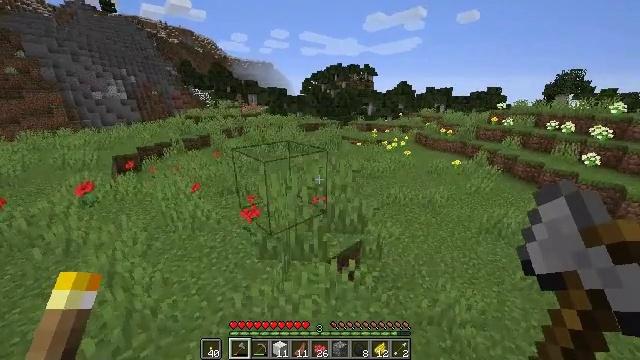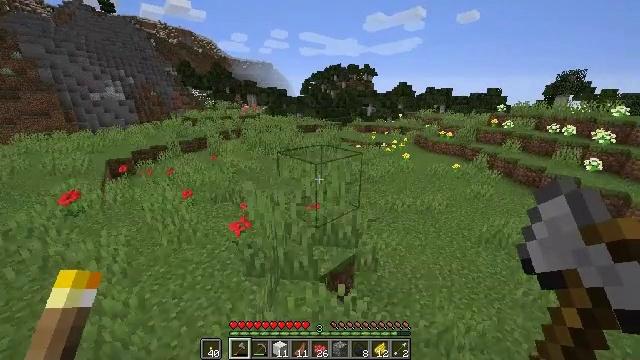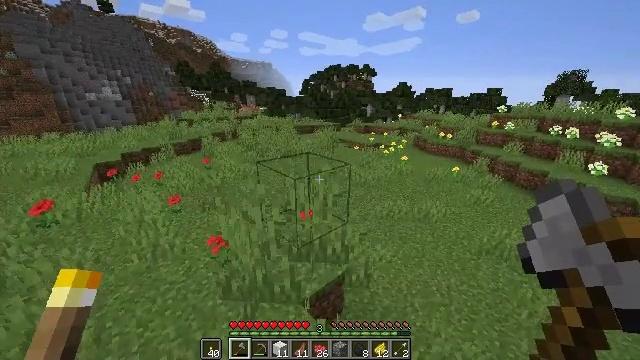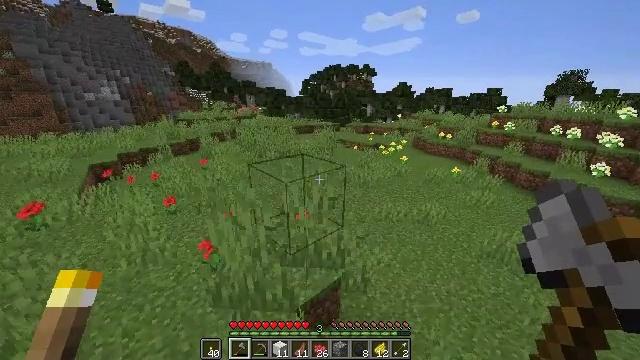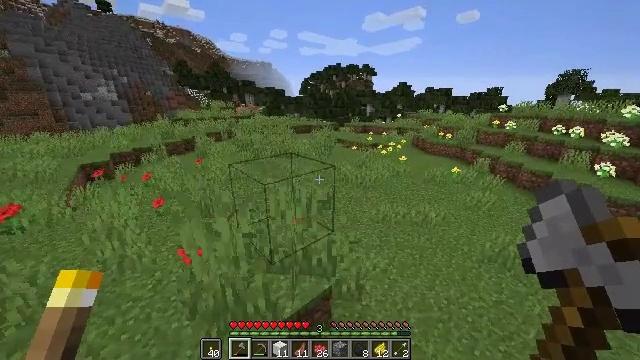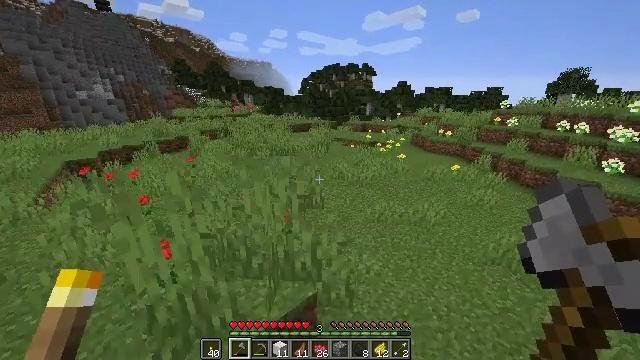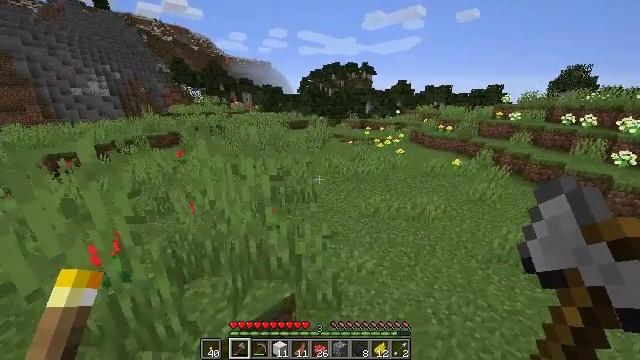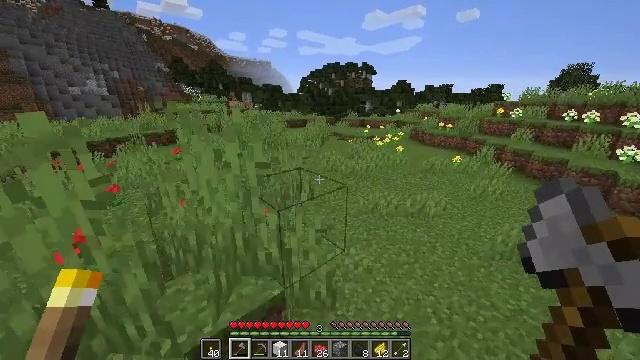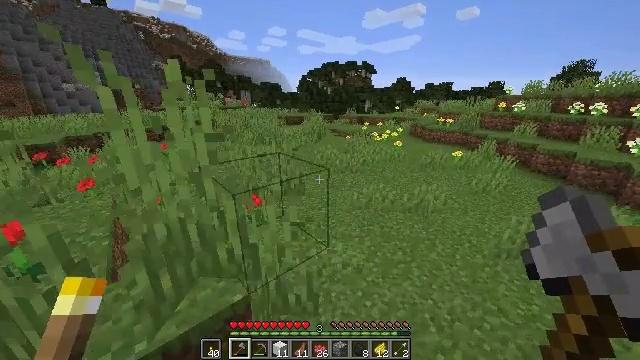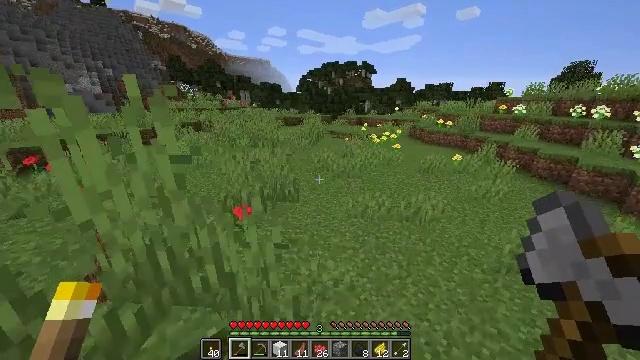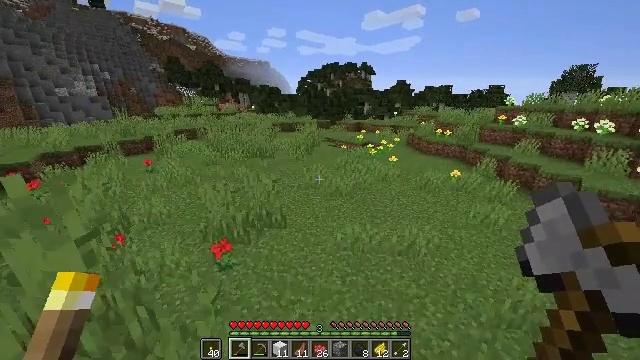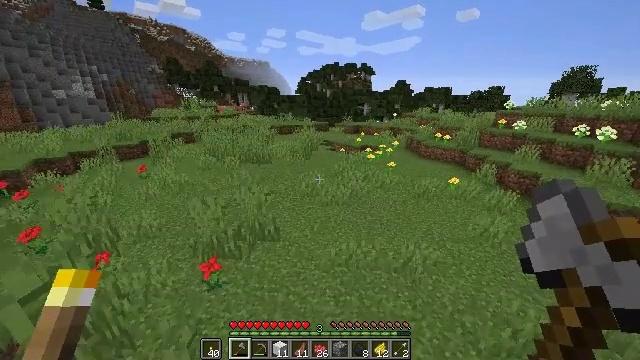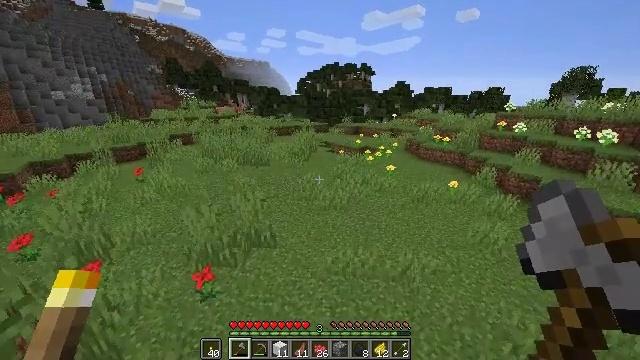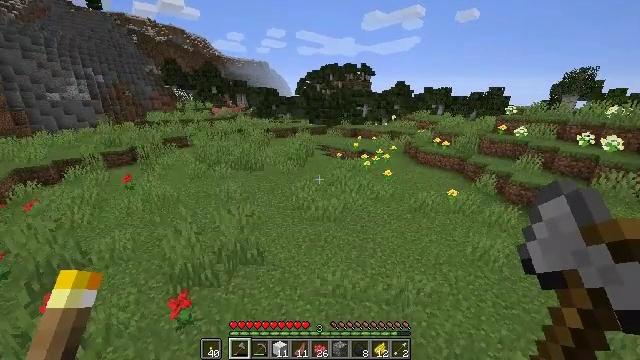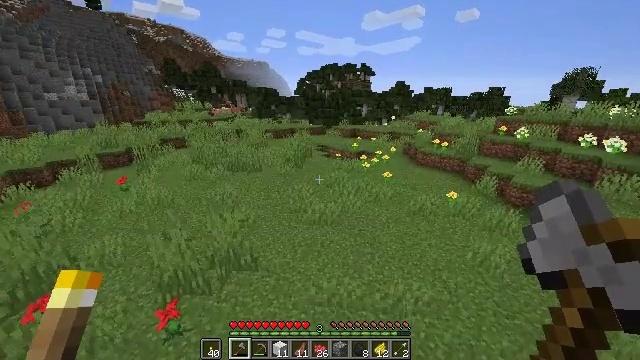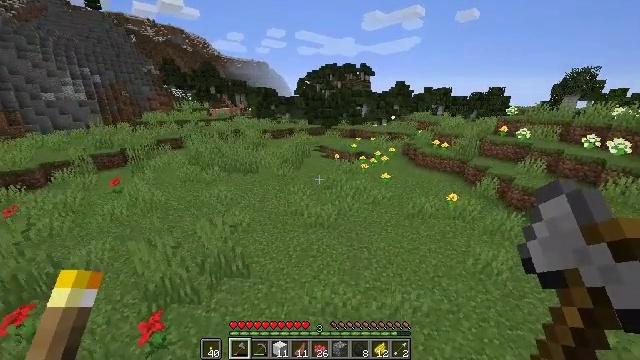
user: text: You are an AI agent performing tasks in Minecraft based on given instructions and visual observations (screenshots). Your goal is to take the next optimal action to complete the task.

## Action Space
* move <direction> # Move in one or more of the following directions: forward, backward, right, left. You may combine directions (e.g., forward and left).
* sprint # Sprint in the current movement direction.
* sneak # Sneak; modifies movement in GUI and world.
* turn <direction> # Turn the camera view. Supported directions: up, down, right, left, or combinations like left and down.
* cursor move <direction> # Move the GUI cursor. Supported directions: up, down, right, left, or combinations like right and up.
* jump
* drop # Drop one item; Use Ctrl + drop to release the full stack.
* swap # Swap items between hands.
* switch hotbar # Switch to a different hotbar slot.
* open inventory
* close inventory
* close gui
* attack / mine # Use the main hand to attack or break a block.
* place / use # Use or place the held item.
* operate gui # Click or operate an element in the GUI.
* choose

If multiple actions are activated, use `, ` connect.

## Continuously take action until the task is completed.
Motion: motion action
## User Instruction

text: Mine the oxeye daisy flower.
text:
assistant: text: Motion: move forward and move right, jump
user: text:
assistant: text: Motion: move forward and move right, jump
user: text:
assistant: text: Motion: move forward and move right, jump
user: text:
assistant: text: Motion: move forward and move right, jump
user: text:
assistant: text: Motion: move forward and move right, jump
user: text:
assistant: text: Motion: move forward and move right, jump
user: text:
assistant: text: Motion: move forward and move right, jump
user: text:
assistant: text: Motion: move forward and move right, jump
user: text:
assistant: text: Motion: move forward and move right, jump
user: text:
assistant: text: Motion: move forward and move right, jump
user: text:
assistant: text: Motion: move forward and move right, jump
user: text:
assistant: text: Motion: move forward and move right, jump
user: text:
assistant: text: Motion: move forward and move right, jump
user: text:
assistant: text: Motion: move forward
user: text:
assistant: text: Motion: move forward
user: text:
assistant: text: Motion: move forward
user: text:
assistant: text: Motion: move forward
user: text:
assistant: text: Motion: move forward
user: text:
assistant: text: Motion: move forward, turn right
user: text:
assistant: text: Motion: move forward, turn right
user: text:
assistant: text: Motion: move forward
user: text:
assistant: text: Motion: move forward
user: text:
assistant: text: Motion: move forward
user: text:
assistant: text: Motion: move forward
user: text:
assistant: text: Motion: move forward
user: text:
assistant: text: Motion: move forward
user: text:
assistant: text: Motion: move forward, turn right, jump
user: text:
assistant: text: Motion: move forward, turn right, jump
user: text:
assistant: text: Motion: move forward, jump
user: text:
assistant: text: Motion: move forward, jump